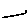
Label: line